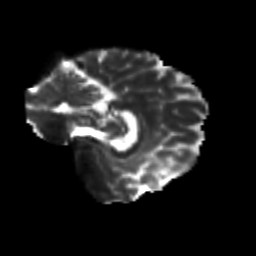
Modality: T2w
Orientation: sagittal
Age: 23
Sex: female
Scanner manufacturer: siemens
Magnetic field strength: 3 T
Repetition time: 3.5 s
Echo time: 0.125 s